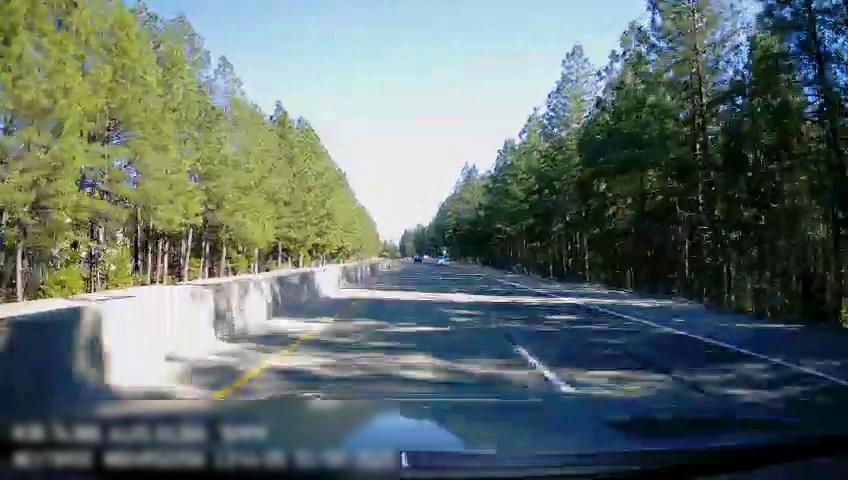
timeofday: Day
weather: Sunny
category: Drivable Space
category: Drivable Space
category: Vehicles | Car
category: Lanes | Alternate Lane
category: Lanes | Current Lane
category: Lanes | Alternate Lane